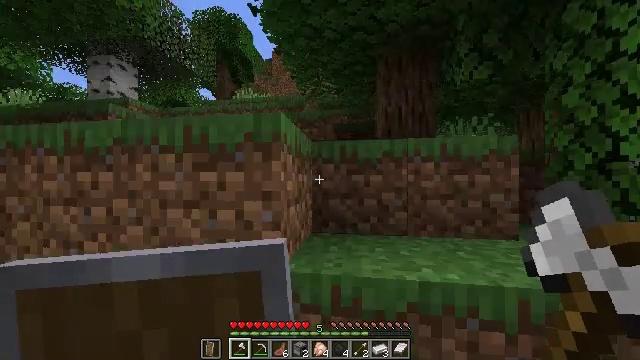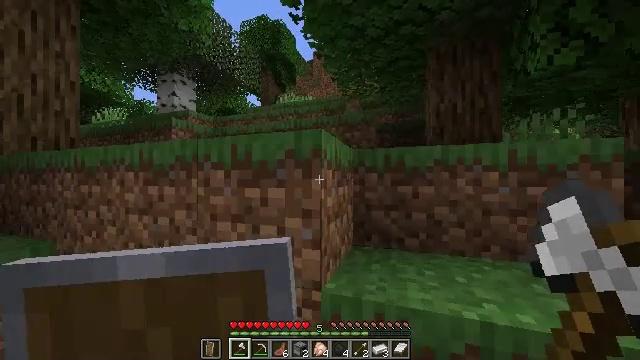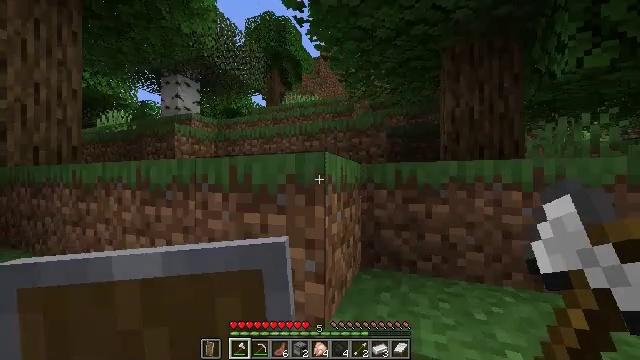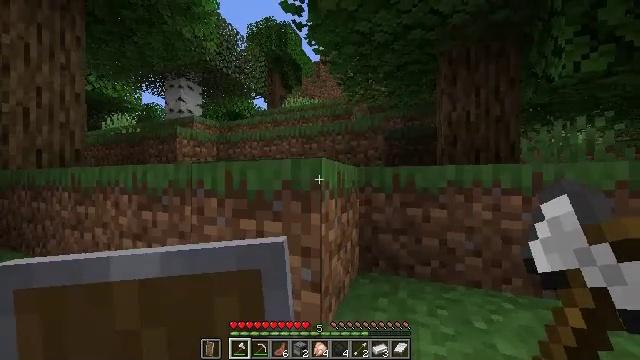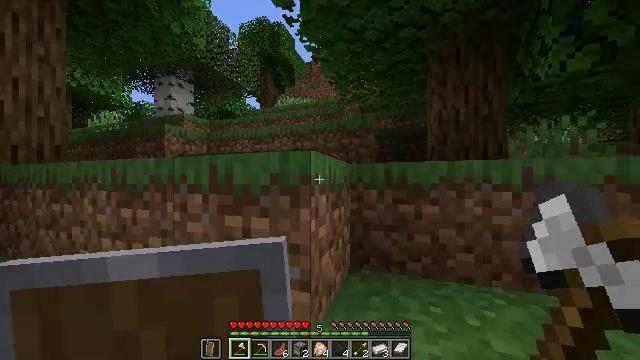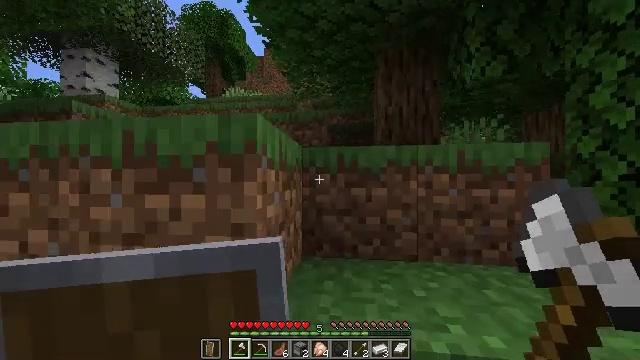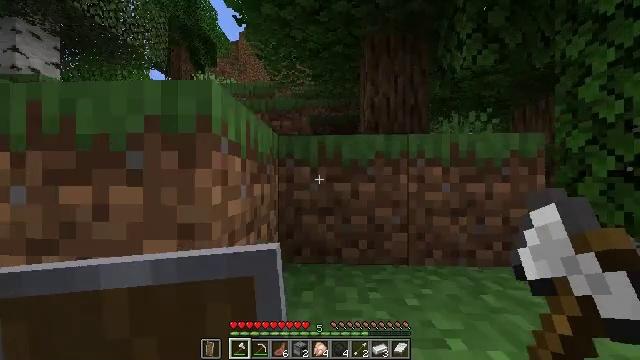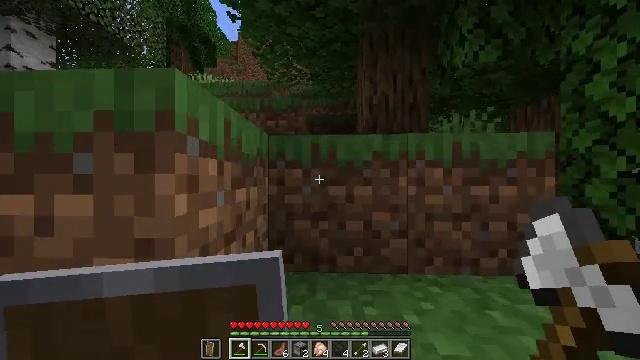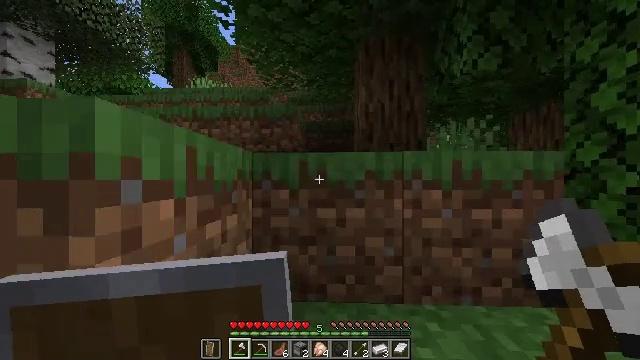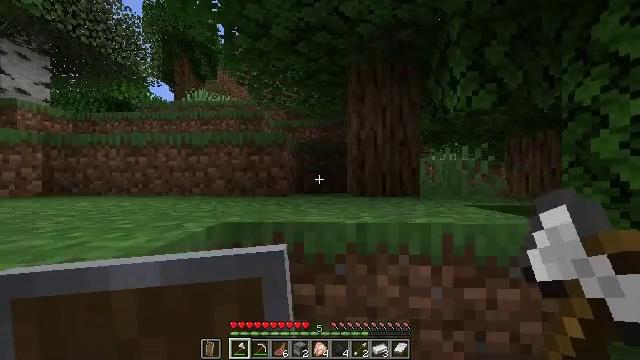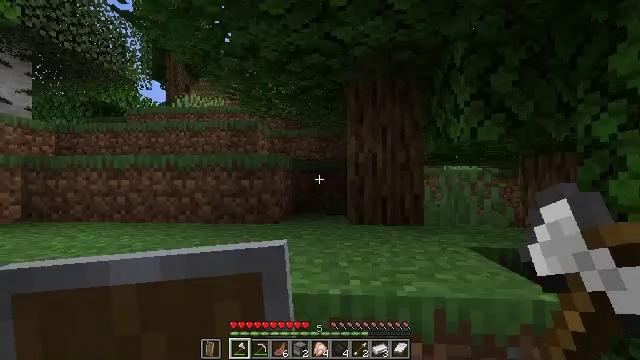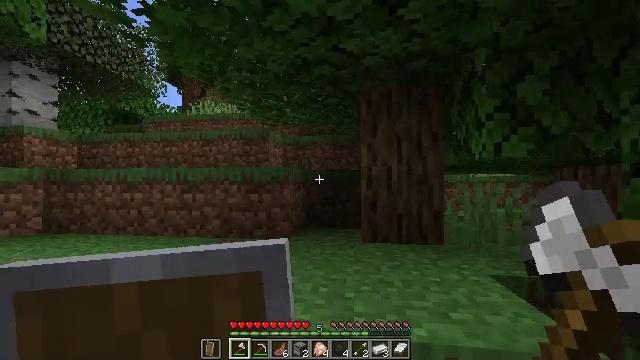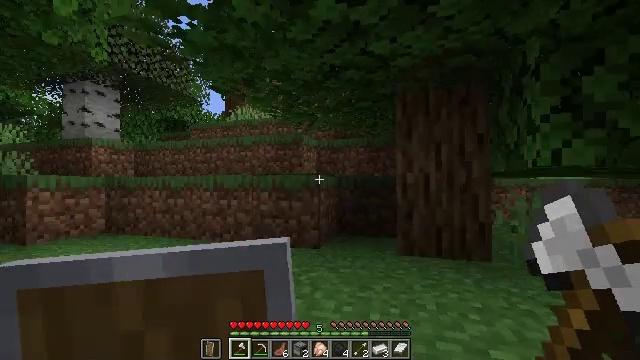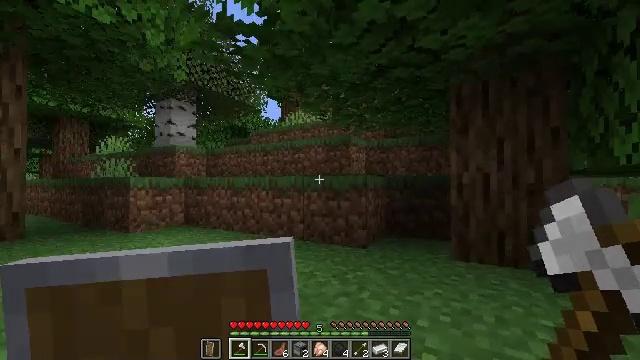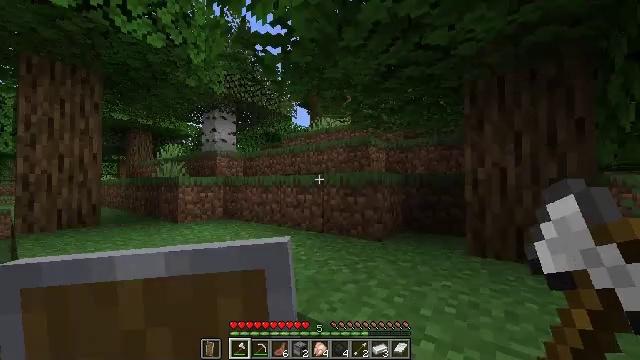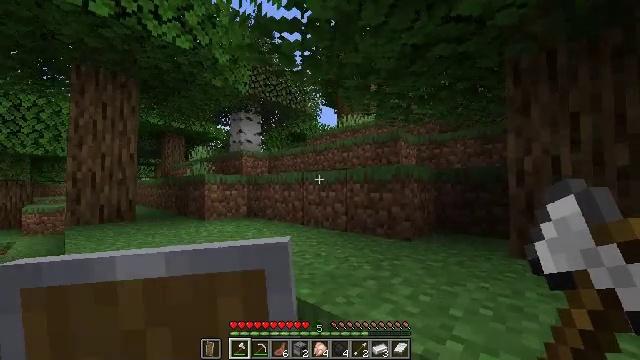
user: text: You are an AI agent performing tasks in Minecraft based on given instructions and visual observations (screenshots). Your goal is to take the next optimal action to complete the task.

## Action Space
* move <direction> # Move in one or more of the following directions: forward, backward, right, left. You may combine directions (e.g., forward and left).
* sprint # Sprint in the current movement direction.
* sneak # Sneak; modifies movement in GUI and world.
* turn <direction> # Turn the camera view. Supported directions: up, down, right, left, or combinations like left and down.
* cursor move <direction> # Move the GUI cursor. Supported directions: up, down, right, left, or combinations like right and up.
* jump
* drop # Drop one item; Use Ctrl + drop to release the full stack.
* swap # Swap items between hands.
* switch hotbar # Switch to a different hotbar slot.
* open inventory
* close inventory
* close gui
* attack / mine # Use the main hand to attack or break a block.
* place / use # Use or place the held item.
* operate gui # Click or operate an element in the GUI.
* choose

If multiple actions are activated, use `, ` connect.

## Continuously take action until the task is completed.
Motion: motion action
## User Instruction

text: Break the sugar cane.
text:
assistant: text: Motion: move forward, sprint, turn left, jump
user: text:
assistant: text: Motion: move forward, sprint, turn left, jump
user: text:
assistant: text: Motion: move forward, sprint, jump
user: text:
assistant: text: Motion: move forward, sprint, turn right, jump
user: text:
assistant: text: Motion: move forward, sprint, turn right, jump
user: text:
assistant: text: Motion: move forward and move right, turn right, jump
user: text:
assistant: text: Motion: move forward and move right, jump
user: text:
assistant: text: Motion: move forward and move right, jump
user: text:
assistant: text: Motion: move forward and move right, jump
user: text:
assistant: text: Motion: move forward and move right, jump
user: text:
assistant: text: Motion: move forward and move right, turn left, jump
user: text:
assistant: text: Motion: move forward and move right, turn left, jump
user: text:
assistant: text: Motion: move forward and move right, sprint, turn left, jump
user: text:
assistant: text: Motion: move forward, sprint, turn left, jump
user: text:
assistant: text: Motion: move forward, sprint, turn left, jump
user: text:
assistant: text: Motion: move forward, sprint, turn left, jump
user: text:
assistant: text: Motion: move forward, sprint, turn left, jump
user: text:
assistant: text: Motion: move forward, sprint, turn left, jump
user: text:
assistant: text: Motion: move forward, sprint, turn left, jump
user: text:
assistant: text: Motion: move forward, sprint, turn left, jump
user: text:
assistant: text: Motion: move forward, sprint, turn left, jump
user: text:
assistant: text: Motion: move forward, sprint, jump
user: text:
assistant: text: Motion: move forward, sprint, jump
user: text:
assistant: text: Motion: move forward, sprint
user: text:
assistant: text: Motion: move forward, sprint
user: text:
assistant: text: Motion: move forward, sprint
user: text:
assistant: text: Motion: move forward, sprint
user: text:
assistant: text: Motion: move forward, sprint, turn right
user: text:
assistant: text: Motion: move forward, sprint, turn right
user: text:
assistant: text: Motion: move forward, sprint, turn right